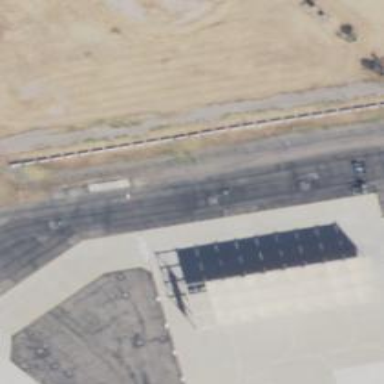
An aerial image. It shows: View of taxiway at the airport.